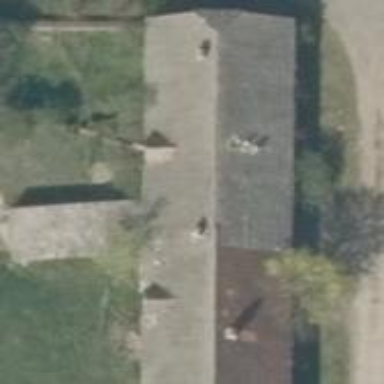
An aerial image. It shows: Building with half-hipped roof.